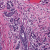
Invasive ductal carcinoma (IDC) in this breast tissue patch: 0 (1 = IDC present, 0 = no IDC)